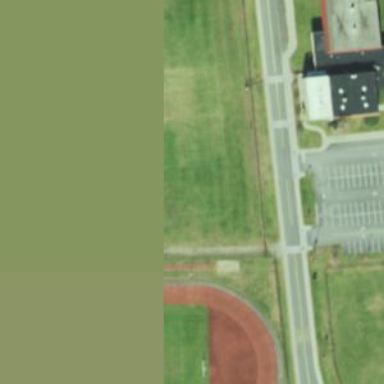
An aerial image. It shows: Grass pitch used for soccer.